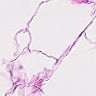
Metastatic tissue present: no